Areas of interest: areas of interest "Museum"
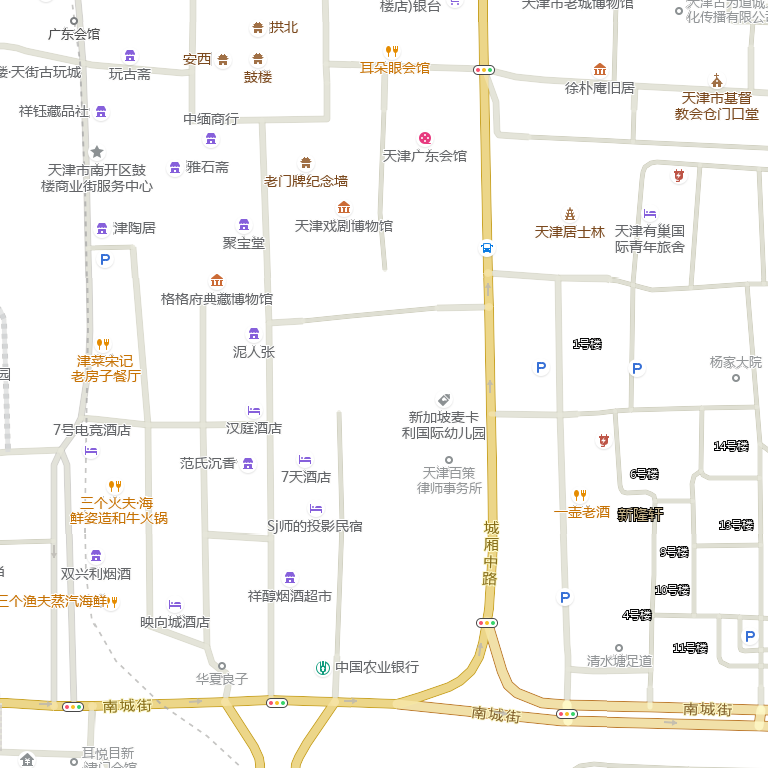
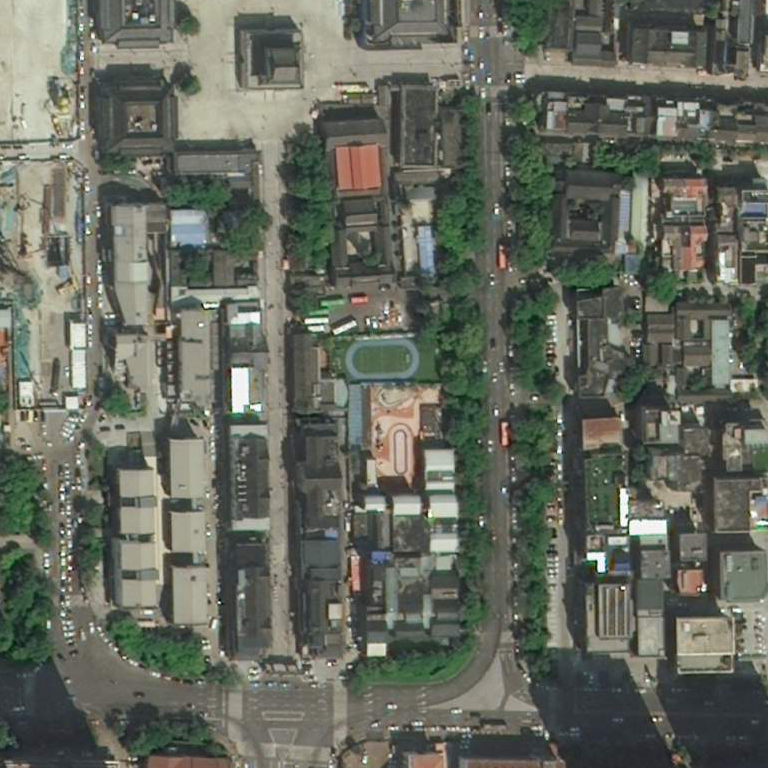